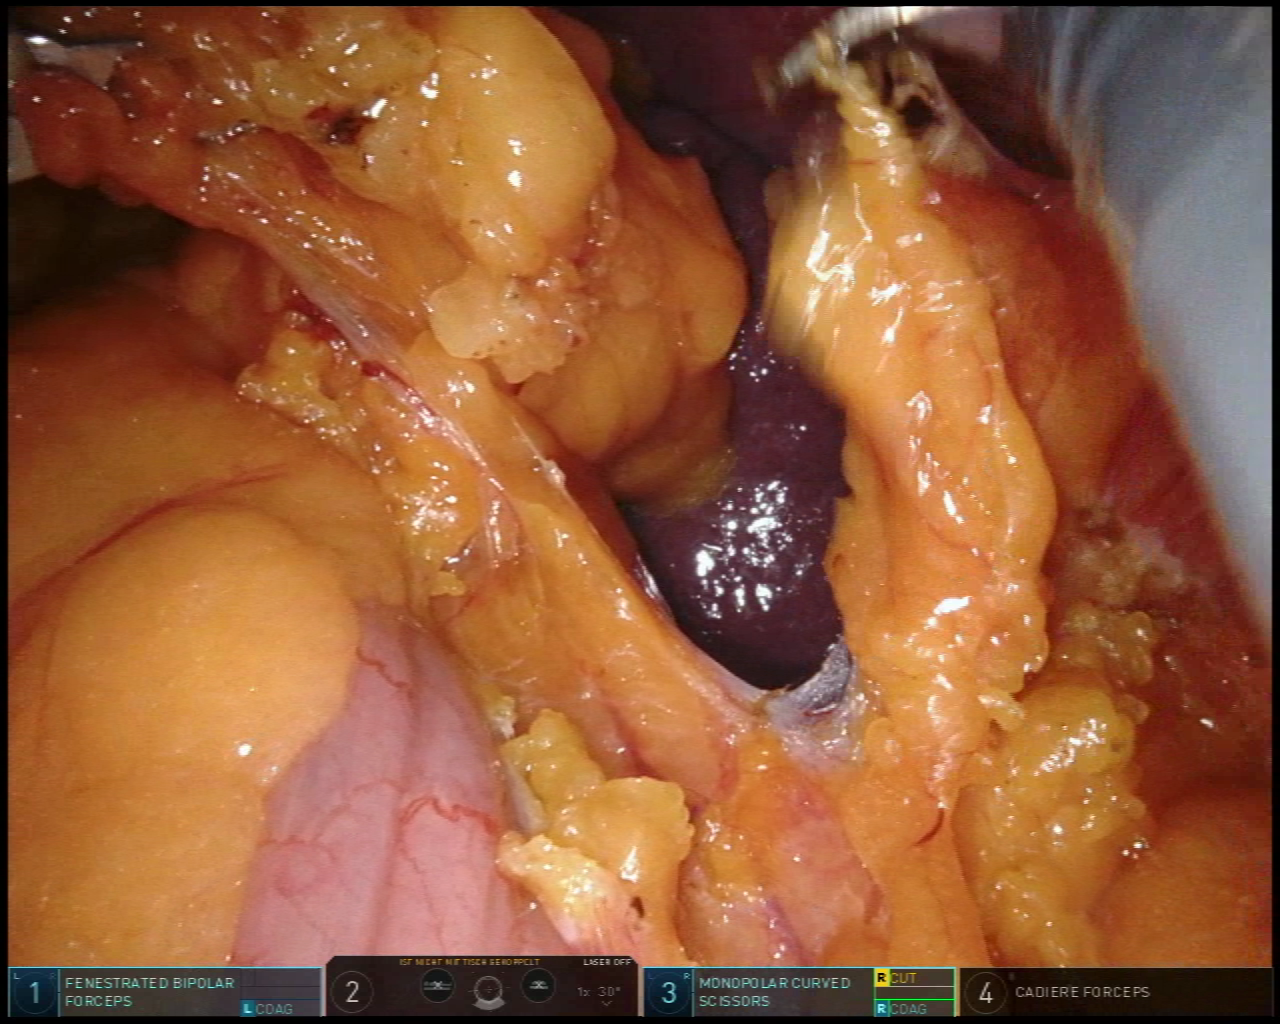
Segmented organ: spleen
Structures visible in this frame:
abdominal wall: yes
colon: yes
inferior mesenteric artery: no
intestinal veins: no
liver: no
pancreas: no
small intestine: no
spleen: yes
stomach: no
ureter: no
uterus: no
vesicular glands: no